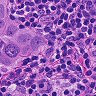
Metastatic tissue present: yes